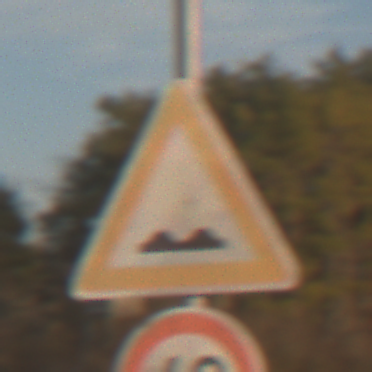
Verkehrszeichen: UnebeneFahrbahn
Zusatzzeichen unten: Geschwindigkeit60
Umgebung: Outdoor, Nature
Tageszeit: SunriseSunset
Wetter: PartlyCloudy
Licht: Natural
Jahreszeit: NotSpecified
Kontrast: HighContrast